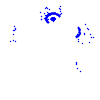
Particle: electron